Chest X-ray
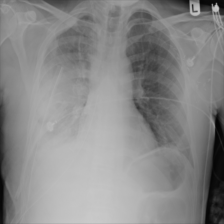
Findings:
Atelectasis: negative
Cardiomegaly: negative
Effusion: negative
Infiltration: negative
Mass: negative
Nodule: negative
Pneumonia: negative
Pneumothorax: negative
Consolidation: positive
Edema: negative
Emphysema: negative
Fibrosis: negative
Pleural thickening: negative
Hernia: negative